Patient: sex M, age 44
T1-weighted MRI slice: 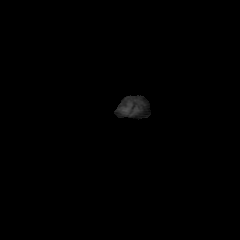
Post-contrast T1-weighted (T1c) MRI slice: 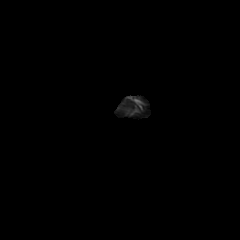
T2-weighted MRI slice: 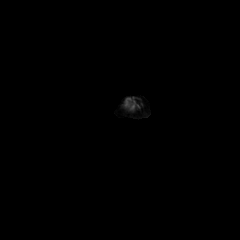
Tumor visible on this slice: no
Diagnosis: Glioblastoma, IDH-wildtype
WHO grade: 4